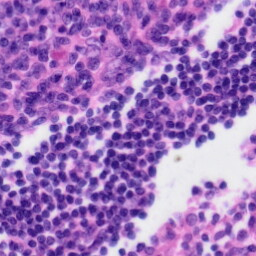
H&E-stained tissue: Tonsil